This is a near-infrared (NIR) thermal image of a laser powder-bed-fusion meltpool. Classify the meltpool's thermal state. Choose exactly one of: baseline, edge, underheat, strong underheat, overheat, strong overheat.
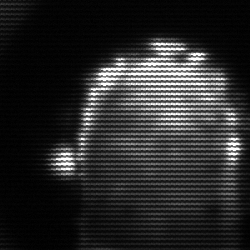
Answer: baseline